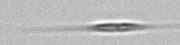
Label: Cylindrotheca